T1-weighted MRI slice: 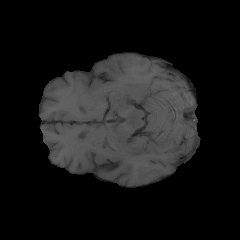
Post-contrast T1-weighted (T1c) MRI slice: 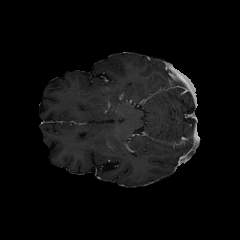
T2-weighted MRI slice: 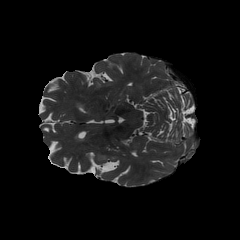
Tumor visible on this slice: no